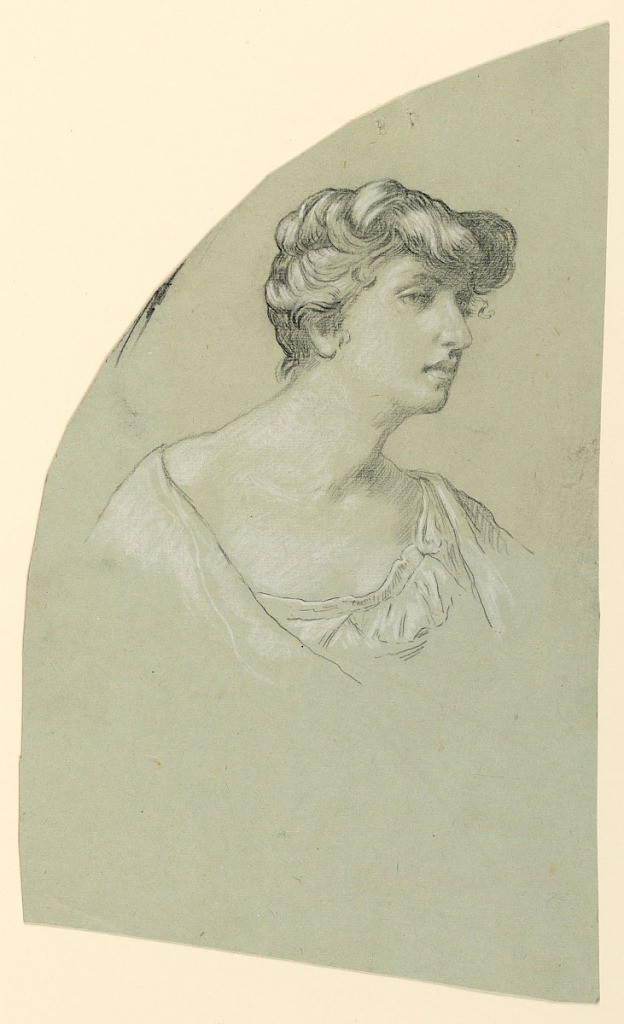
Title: Portrait Sketch of a Young Woman
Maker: Elihu Vedder, American, 1836 – 1923
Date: ca. 1885
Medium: Black crayon, white chalk, on green paper
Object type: Drawing
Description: Bust length portrait of a woman, her head turned sharply to the right, shown almost in profile, facing right.